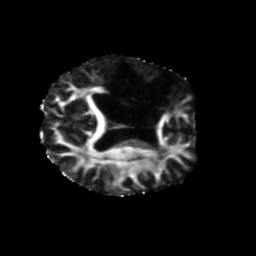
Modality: FA
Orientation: axial
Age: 66
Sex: female
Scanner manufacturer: siemens
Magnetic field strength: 3 T
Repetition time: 5.47 s
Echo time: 0.0854 s